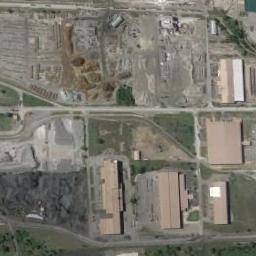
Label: industrial_area